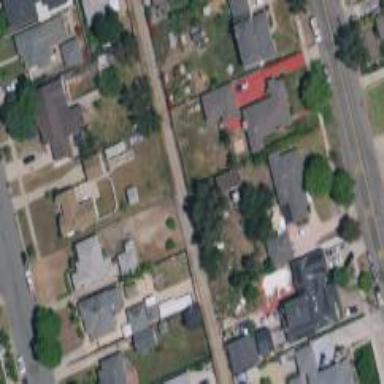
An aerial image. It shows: Alley classified as service road.